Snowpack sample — Buffalo Mountain, Silverthorne, Colorado, USA (1/25/25, 10:11 AM MST)
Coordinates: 39.6222, -106.1139
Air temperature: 22 °F
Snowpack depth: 110 cm
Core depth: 30 cm
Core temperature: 42.8 °F
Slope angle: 12°, slope face: 102°
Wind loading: high
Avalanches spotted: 0
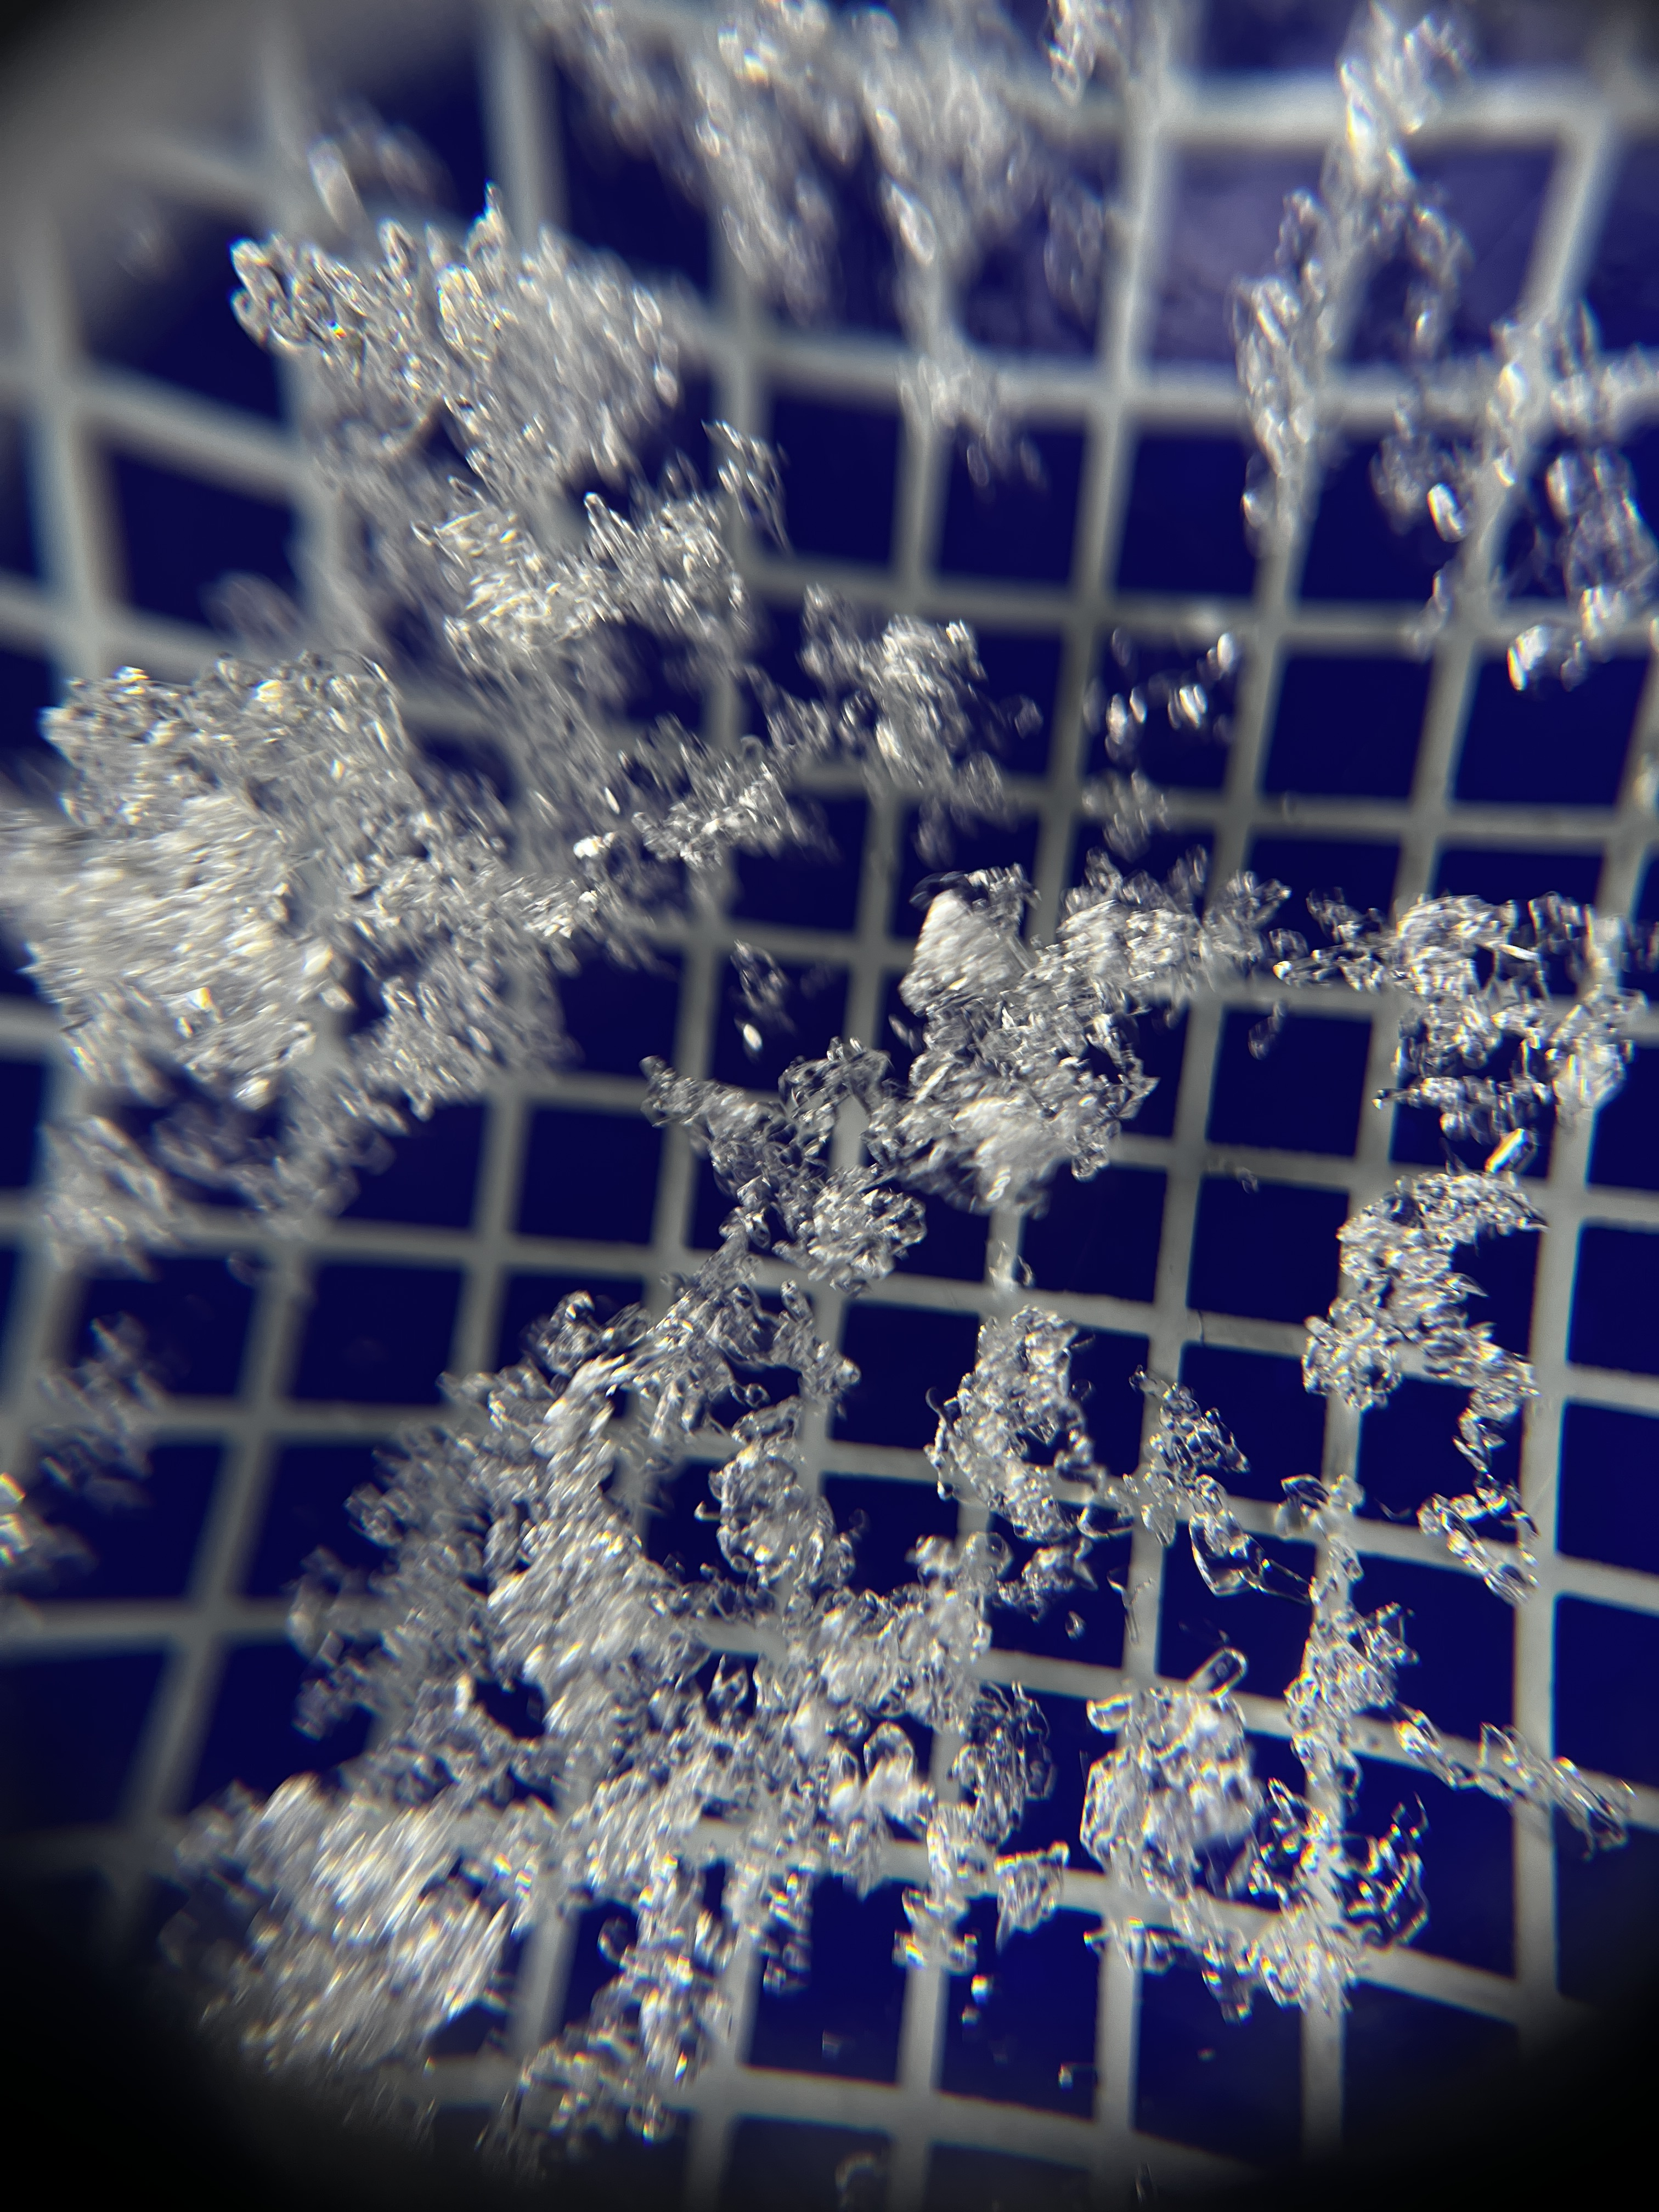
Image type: magnified_profile
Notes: No avalanches nearby, collected on the outskirts of a fire break 15 meters from the treeline, on way to Buffalo and Red Mountain